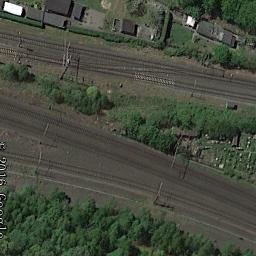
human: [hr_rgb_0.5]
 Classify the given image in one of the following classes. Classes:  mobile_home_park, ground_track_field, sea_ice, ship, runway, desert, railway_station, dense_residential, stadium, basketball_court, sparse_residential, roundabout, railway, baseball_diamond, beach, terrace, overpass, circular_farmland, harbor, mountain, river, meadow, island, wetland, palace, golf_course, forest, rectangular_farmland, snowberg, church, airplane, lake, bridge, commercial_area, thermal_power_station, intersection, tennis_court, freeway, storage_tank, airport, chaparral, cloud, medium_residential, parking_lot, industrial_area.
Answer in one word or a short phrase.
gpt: railway